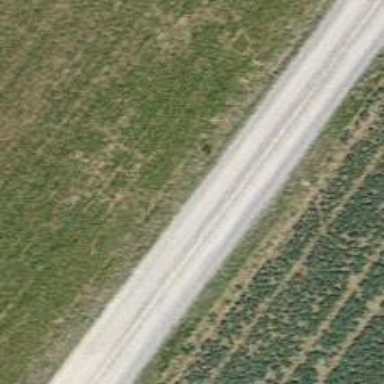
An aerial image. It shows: Gravel track with grade2 tracktype.